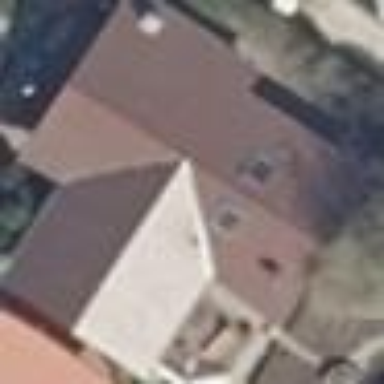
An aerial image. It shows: Detached building with gabled roof.